Interaction volume radius: 10 \u00c5
Interaction volume height: 10 \u00c5
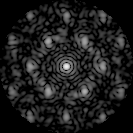
Disorder parameter: 0.5578